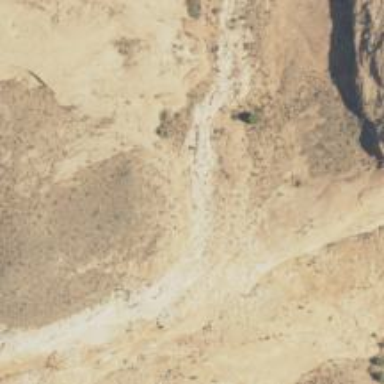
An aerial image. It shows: Natural cliff.